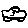
Label: car